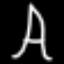
Label: The Eiffel Tower